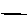
Label: line